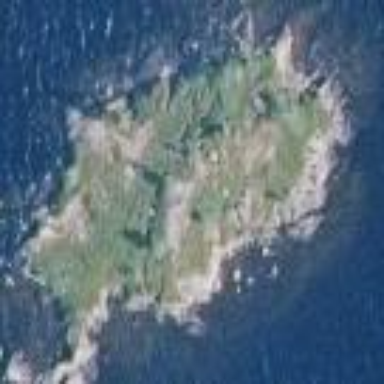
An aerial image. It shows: Islet.